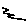
Label: zigzag